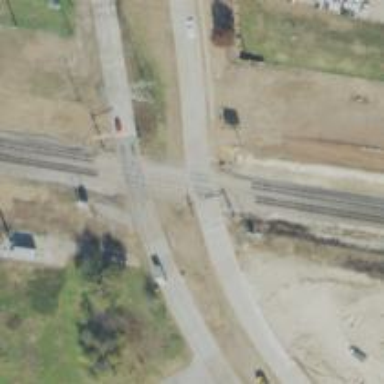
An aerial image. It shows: Crossing for the railway.